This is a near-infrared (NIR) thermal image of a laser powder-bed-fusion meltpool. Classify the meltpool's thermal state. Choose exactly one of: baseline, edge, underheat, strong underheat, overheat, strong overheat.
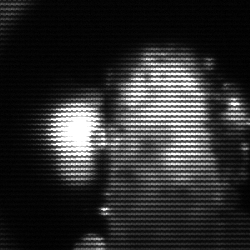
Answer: strong underheat